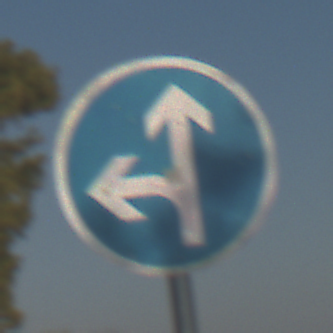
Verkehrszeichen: VorgeschriebeneFahrtrichtungGeradeausOderLinks
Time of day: MorningAfternoon
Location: Outdoor (Nature)
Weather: PartlyCloudy
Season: NotSpecified
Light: Natural